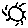
Label: sun